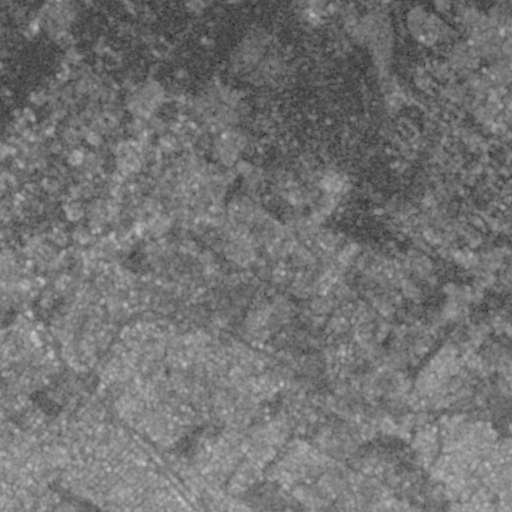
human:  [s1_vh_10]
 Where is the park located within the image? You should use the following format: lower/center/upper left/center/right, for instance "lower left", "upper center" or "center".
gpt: The park is located in the lower left of the image.
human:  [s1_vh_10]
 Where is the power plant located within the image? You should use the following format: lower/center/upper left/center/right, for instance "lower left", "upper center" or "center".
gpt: The power plant is located in the center left of the image.
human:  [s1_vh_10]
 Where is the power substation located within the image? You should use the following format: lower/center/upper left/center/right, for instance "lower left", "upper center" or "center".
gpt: The power substation is located in the upper left of the image.
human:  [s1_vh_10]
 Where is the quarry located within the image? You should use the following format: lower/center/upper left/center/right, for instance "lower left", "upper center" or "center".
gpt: There is no quarry in the image.

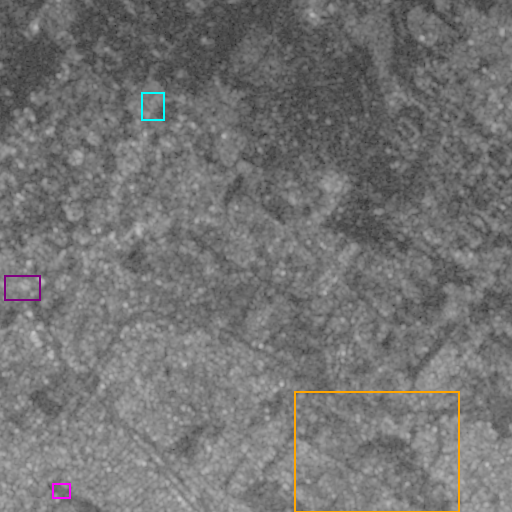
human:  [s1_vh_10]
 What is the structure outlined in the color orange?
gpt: The structure outlined in orange is a crop field.
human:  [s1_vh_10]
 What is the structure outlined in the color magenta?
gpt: The structure outlined in magenta is a park.
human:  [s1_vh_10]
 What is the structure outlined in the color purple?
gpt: The structure outlined in purple is a power plant.
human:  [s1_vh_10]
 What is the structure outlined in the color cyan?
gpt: The structure outlined in cyan is a power substation.
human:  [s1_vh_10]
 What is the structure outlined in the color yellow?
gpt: There is no yellow outline.